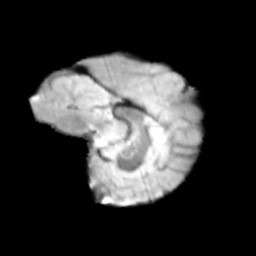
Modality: T2w
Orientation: sagittal
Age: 12
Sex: male
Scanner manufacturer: siemens
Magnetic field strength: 3 T
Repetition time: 3.8 s
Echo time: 0.07 s